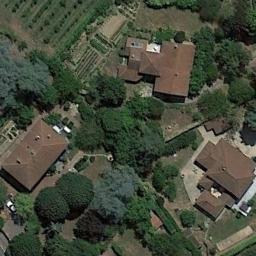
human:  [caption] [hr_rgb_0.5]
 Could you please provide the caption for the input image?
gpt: On the left of the house in the mid-sized residential area is a vacant lot .

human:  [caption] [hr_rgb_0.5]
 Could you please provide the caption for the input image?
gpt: The medium residential is on the grass next to some trees .

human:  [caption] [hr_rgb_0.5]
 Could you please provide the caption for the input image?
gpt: There are many trees and buildings in the middle residential area .

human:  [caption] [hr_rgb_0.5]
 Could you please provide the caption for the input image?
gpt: The medium residential area has some houses and lots of trees are among these houses .

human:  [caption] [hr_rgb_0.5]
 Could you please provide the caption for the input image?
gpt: There are some green trees and brown buildings on the medium residential area .